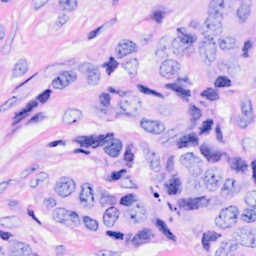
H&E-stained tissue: Breast